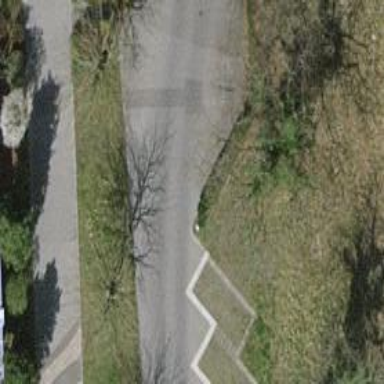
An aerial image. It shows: Hedge barrier.